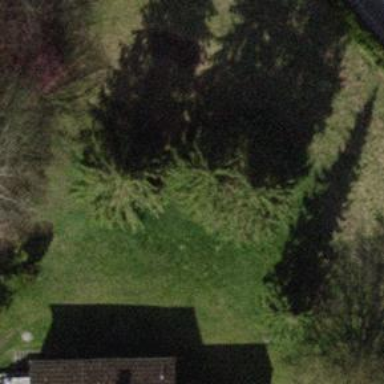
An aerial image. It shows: Needle-leaved tree in its natural environment.